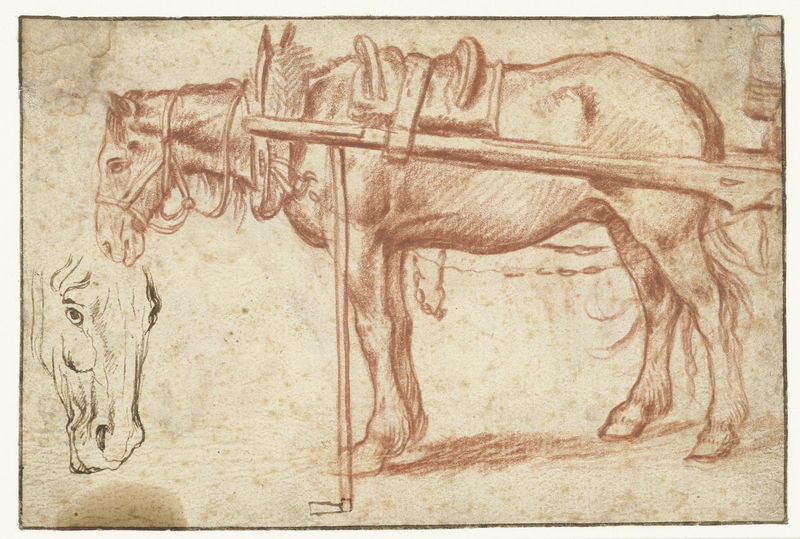
Titel: Paard voor een kar en een paardenhoofd
Künstler: Jan (I) Brueghel
Standort: Amsterdam
Institution: Rijksmuseum
Schlagwörter: kopf, skizze, zeichnung, rot, tier, anatomie, augen, gesicht, feld, ohren, arbeit, pferd, kohl, fell, huf, hufe, sattel, schweif, zügel, papier, studie, feldarbeit, kutsche, seitenansicht, dünn, geschirr, kiefer, leder, maul, nüstern, pfers, vorlage, gespann, rötel, mager, proportionen